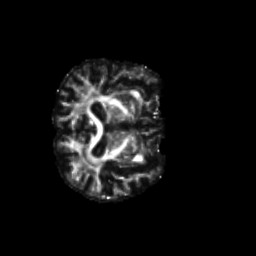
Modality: FA
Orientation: axial
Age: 65
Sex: male
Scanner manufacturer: siemens
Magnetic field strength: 3 T
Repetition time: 8.6 s
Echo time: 0.095 s